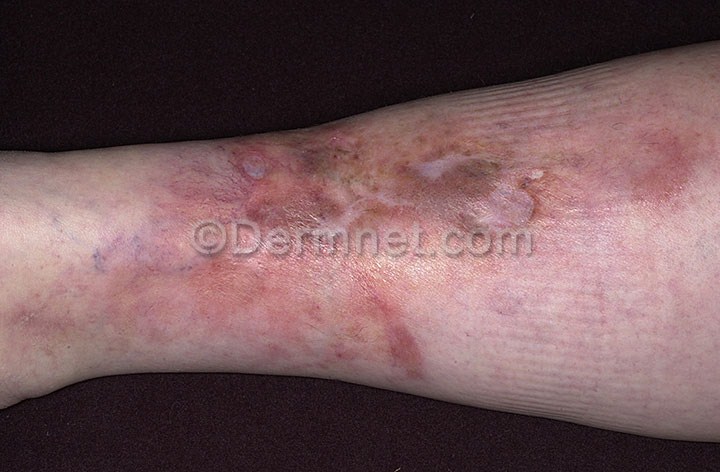
Disease: Systemic Disease